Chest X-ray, AP view. Patient: 21 years old, sex M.
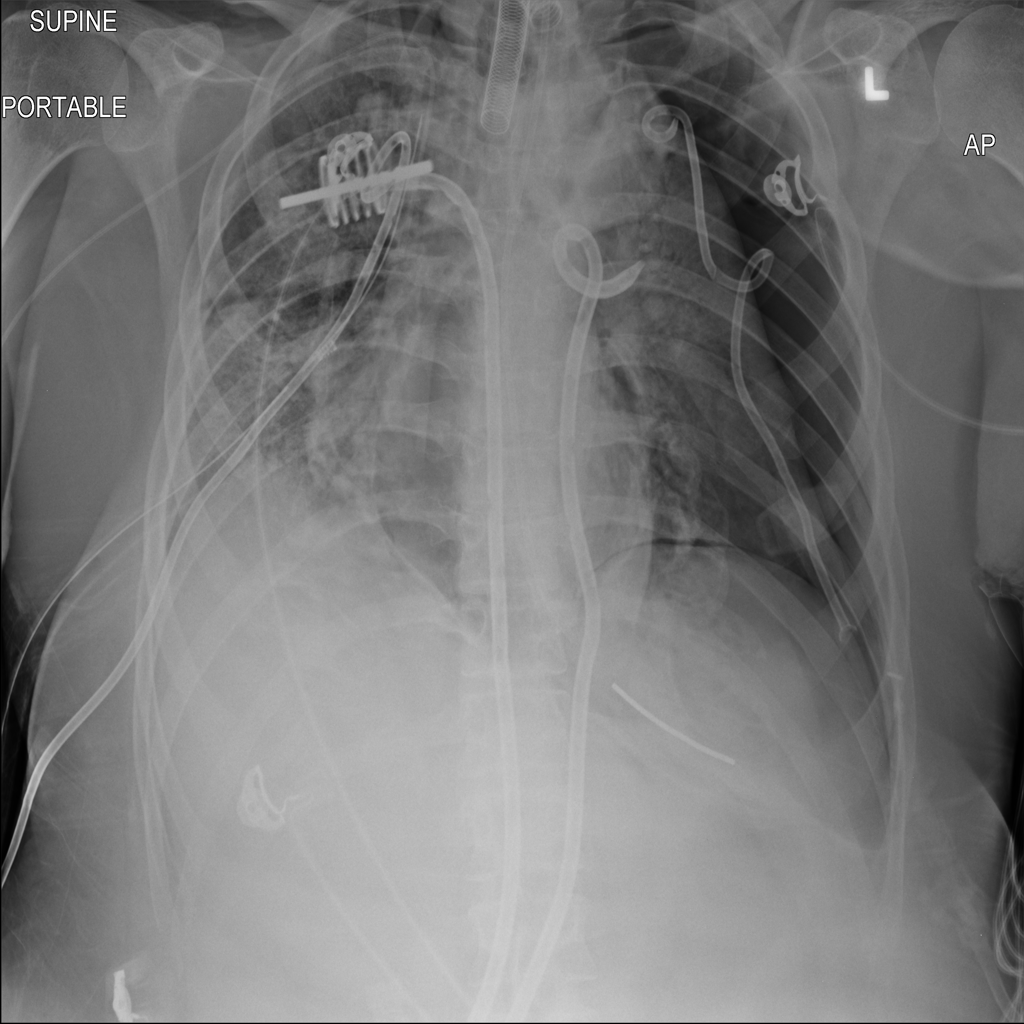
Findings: Pneumothorax